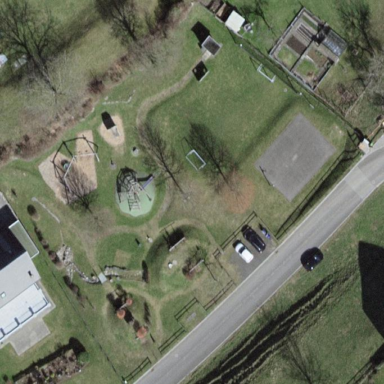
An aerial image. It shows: Playground area for leisure land.